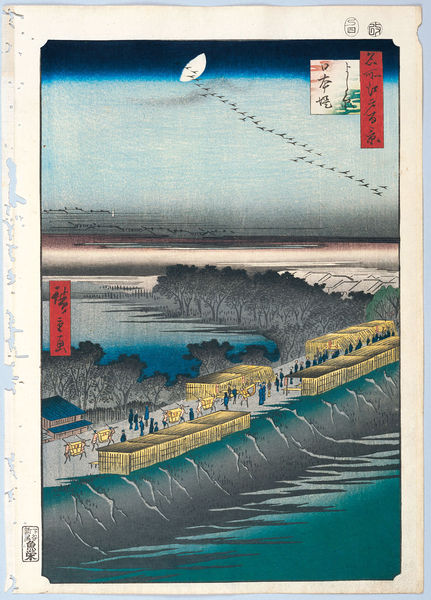
Titel: 100 berühmte Ansichten von Edo
Künstler: Utagawa Hiroshige
Schlagwörter: baum, blau, himmel, meer, wasser, bäume, fluss, gelb, menschen, see, ufer, strasse, gebäude, haus, rot, tiere, weg, leute, malerei, bild, vögel, pfad, wald, vogelschwarm, holzschnitt, japan, schrift, strand, dorf, mauer, hütten, damm, promenade, japanisch, schriftzeichen, oben, mond, buch, schwarm, asien, druck, text, asiatisch, reihe, china, xylographie, umzug, parade, postkarte, zugvögel, drachen, bäueme, kraniche, japaner, vogelzug, staumauer, korea, hokusai, ukiyo-e, ehiroshige